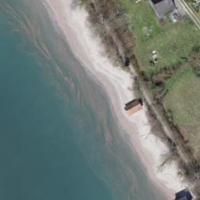
EUNIS habitat code: 14
Species observed at this site:
Lythrum salicaria